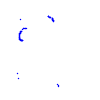
Particle: proton